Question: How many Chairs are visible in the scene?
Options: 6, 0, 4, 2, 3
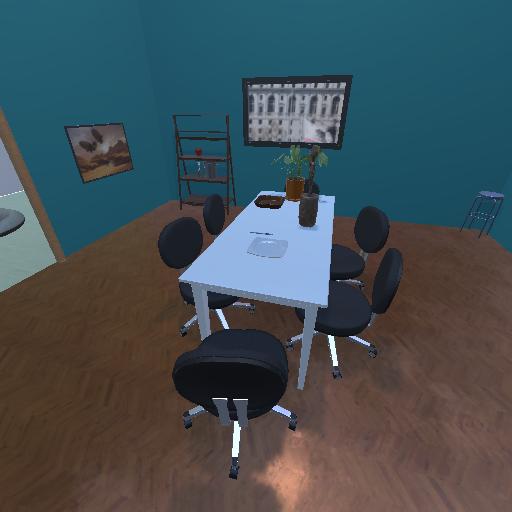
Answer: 6